Interaction volume radius: 10 \u00c5
Interaction volume height: 10 \u00c5
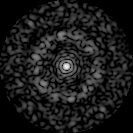
Disorder parameter: 0.8289